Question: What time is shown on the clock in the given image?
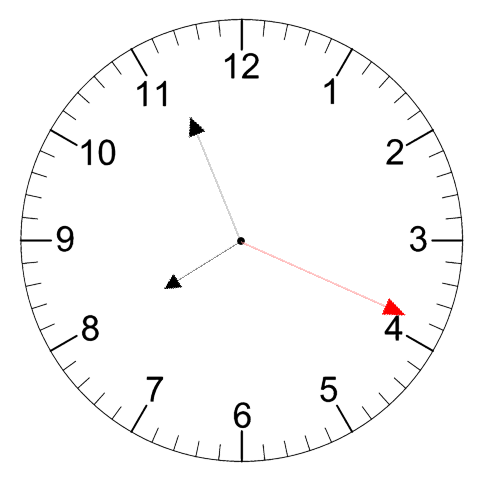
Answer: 07:56:19